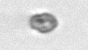
Label: Heterocapsa_rotundata